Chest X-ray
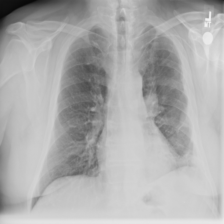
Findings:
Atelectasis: negative
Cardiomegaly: negative
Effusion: negative
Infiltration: negative
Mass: positive
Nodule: negative
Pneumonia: negative
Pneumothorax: negative
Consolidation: negative
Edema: negative
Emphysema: negative
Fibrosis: negative
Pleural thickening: negative
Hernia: negative